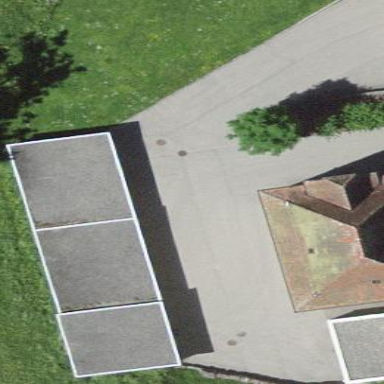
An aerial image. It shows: Garage.